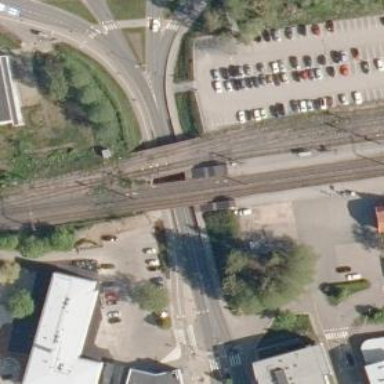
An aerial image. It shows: Bridge with electrified continuous railway track and contact line.